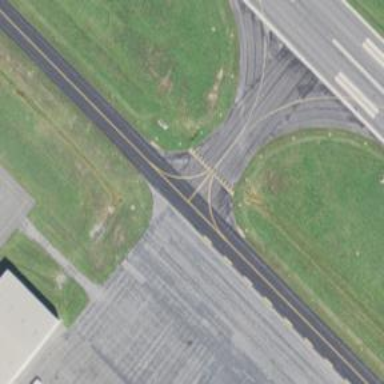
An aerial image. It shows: Image of taxiway at airport.